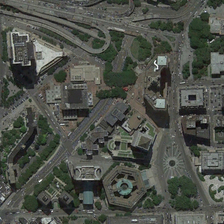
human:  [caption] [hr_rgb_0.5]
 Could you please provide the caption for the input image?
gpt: many buildings and some green trees are in a commercial area .

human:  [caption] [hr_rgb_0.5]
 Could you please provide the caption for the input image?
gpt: many buildings and some green trees are in a commercial area .

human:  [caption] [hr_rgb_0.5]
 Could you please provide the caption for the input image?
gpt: they are gray buildings and roads, green trees and grassland .

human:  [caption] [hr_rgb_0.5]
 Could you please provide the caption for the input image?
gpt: there are buildings, roads, trees and grassland .

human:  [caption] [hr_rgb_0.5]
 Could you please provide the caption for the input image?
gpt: there are buildings, roads, trees and grassland .